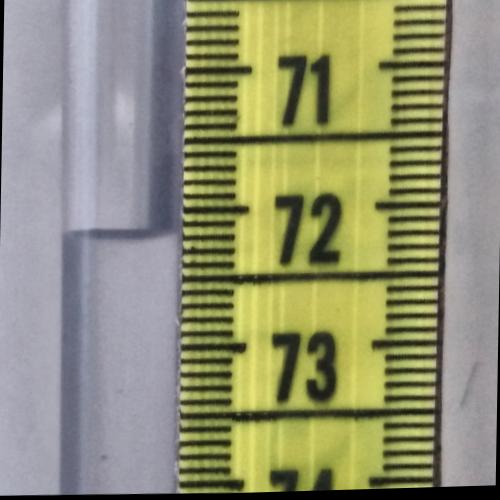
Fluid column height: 72.2 cm